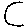
Label: moon